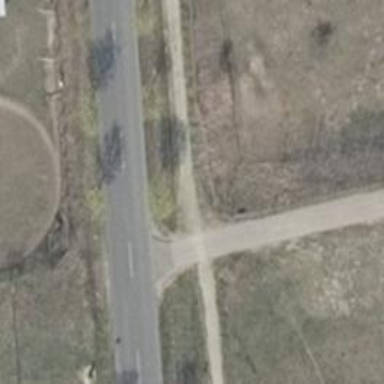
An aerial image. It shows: Concrete service road.